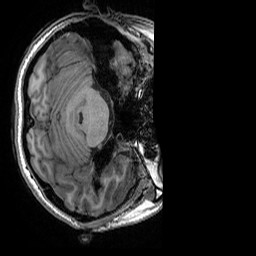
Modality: T1w
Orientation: axial
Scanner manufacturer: ge
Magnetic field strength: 3 T
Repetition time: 0.008184 s
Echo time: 0.003192 s